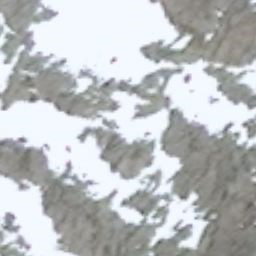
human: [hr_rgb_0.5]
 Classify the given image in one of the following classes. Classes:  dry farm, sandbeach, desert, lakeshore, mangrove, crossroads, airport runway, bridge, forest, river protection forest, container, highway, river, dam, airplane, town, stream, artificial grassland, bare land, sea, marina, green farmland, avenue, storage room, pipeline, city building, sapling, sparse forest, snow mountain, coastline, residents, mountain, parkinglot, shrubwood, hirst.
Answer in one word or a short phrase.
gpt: snow mountain